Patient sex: M
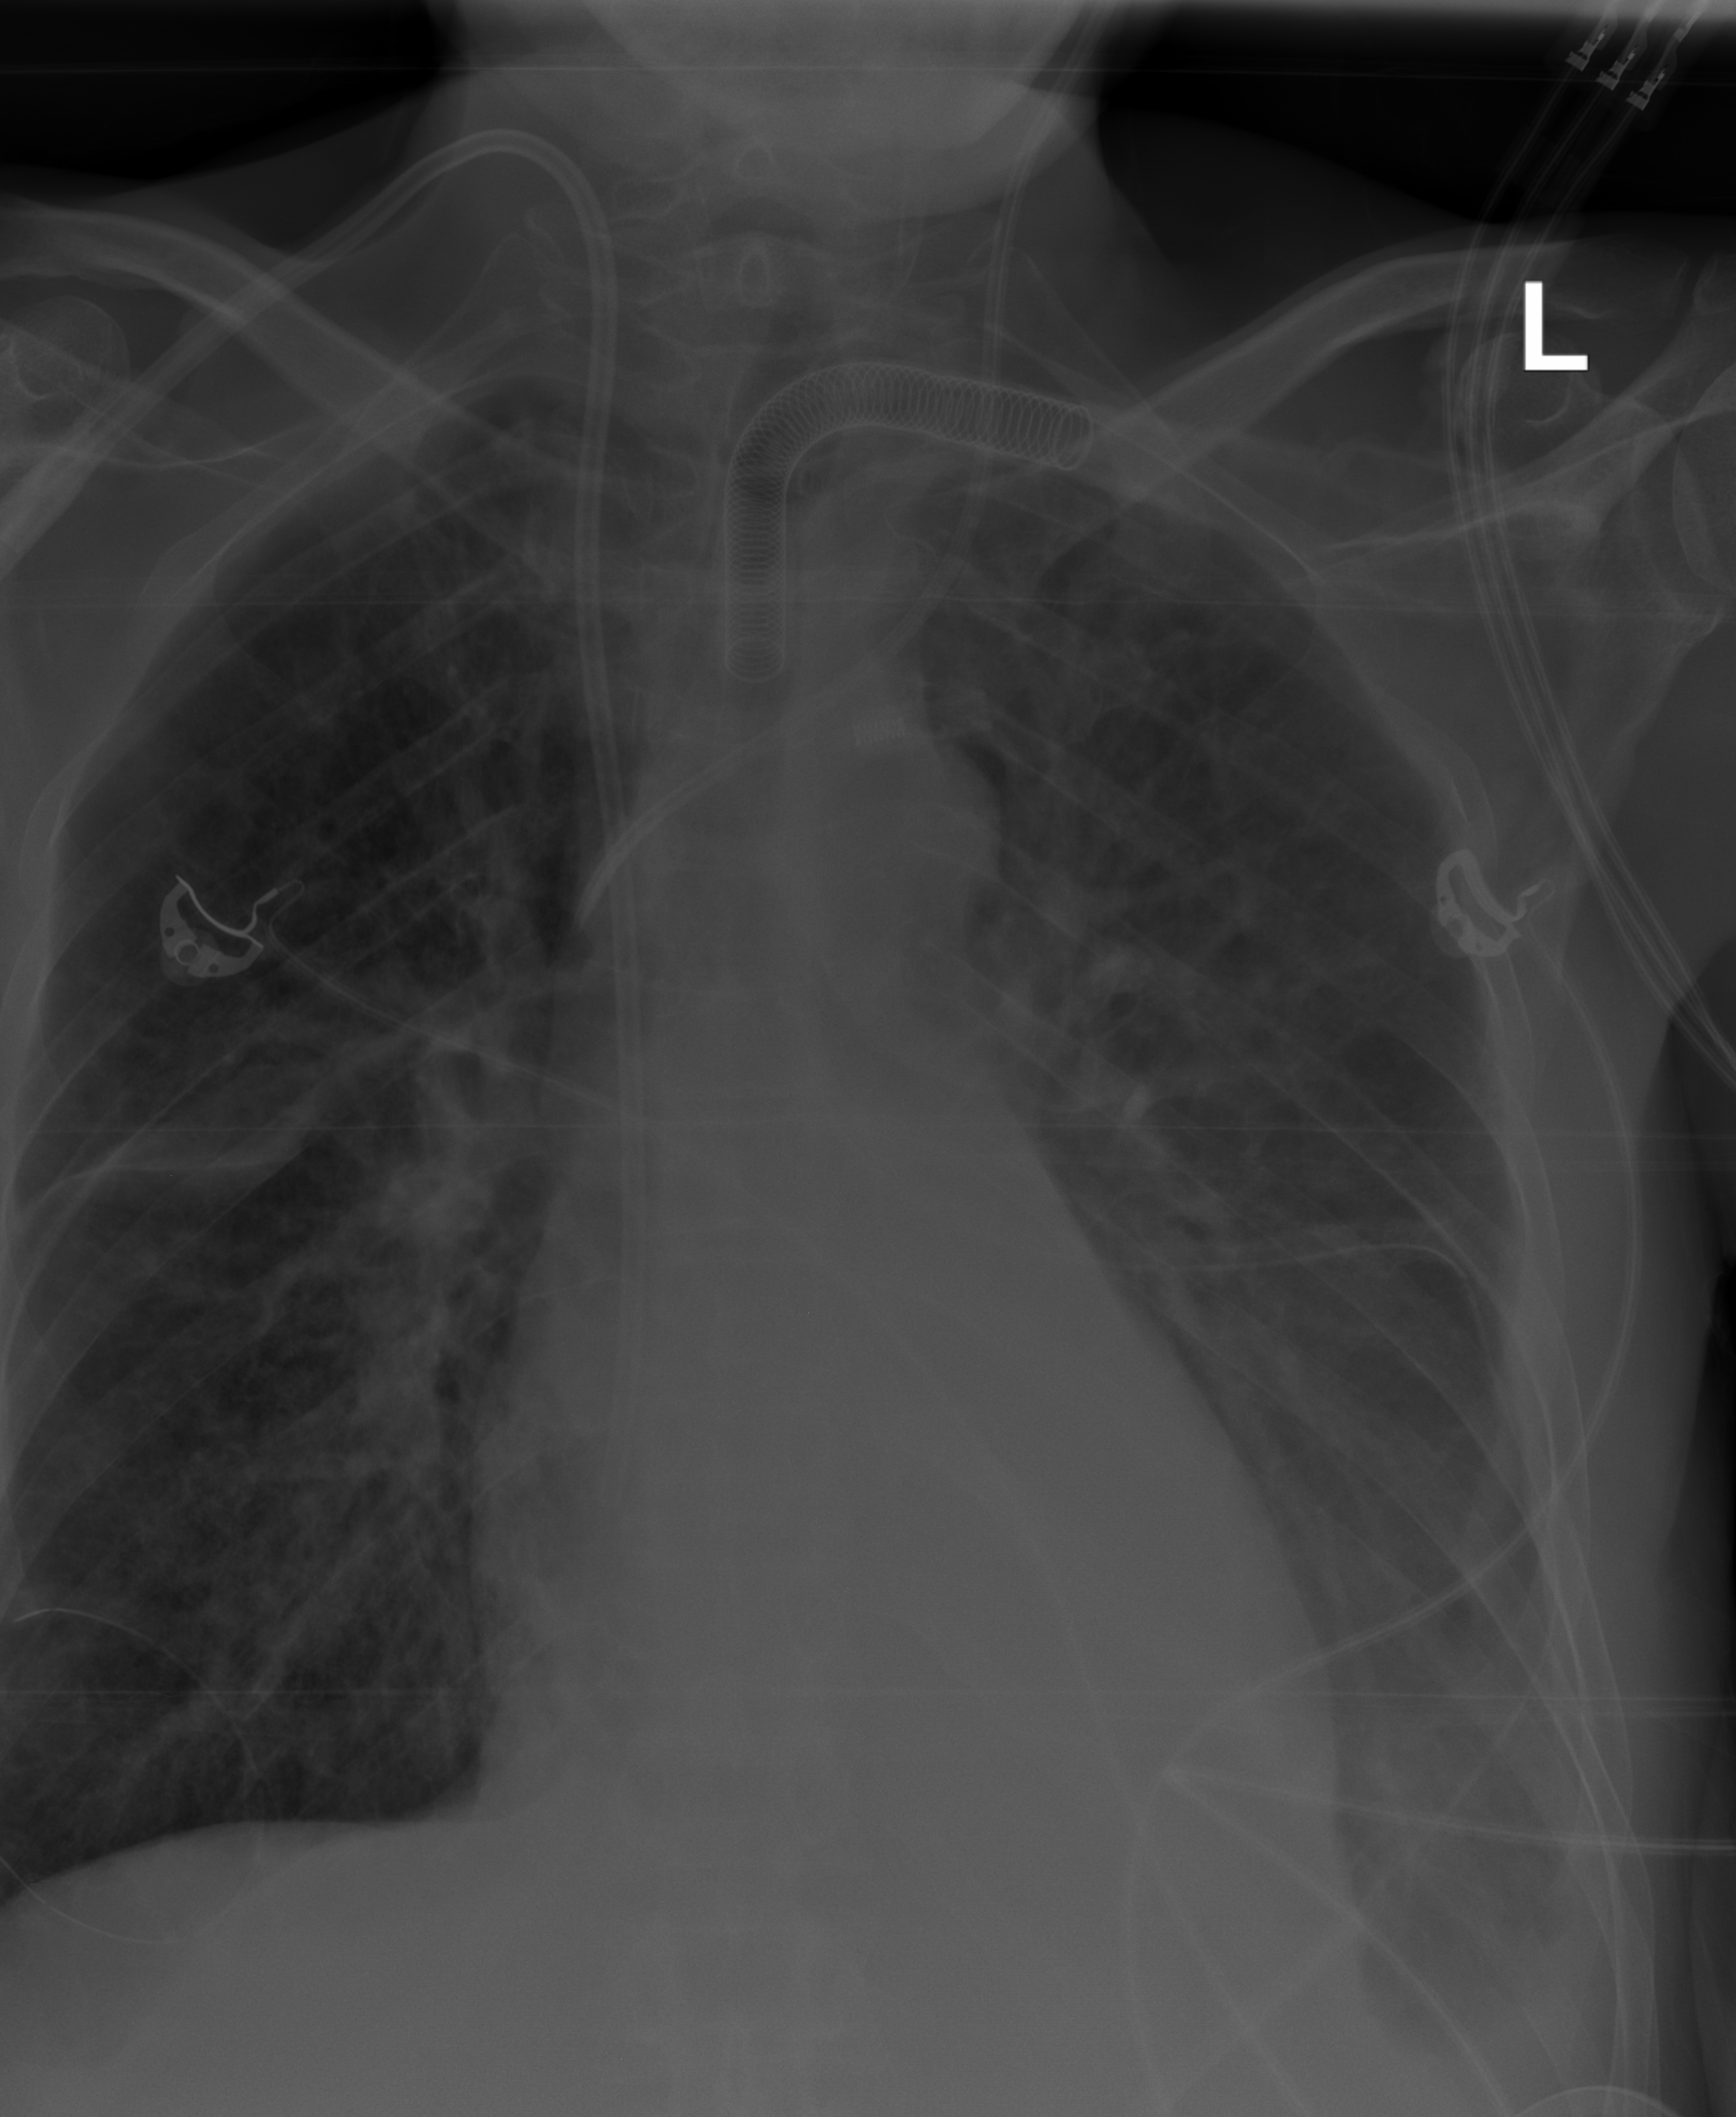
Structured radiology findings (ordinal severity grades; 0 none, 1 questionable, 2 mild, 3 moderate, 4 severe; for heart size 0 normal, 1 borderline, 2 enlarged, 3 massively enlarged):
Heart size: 1
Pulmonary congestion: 0
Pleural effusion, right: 0
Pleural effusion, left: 2
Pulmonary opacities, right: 2
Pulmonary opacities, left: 2
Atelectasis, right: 2
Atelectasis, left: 2